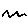
Label: zigzag